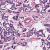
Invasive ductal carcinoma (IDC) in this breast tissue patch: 1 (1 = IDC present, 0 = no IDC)